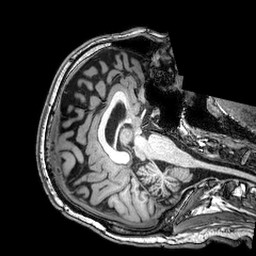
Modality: T1w
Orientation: axial
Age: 69
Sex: male
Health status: healthy
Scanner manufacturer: philips
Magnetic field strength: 3 T